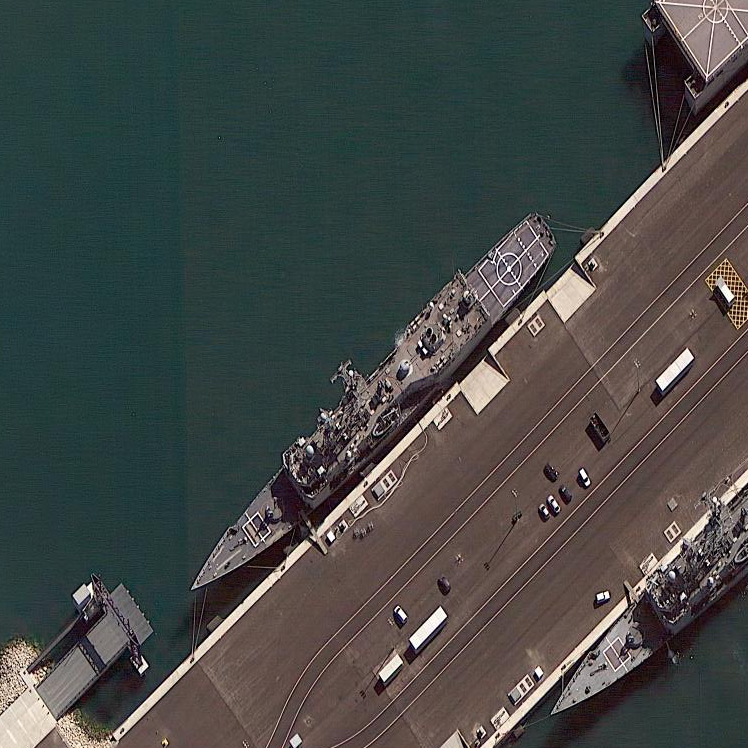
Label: cruiser